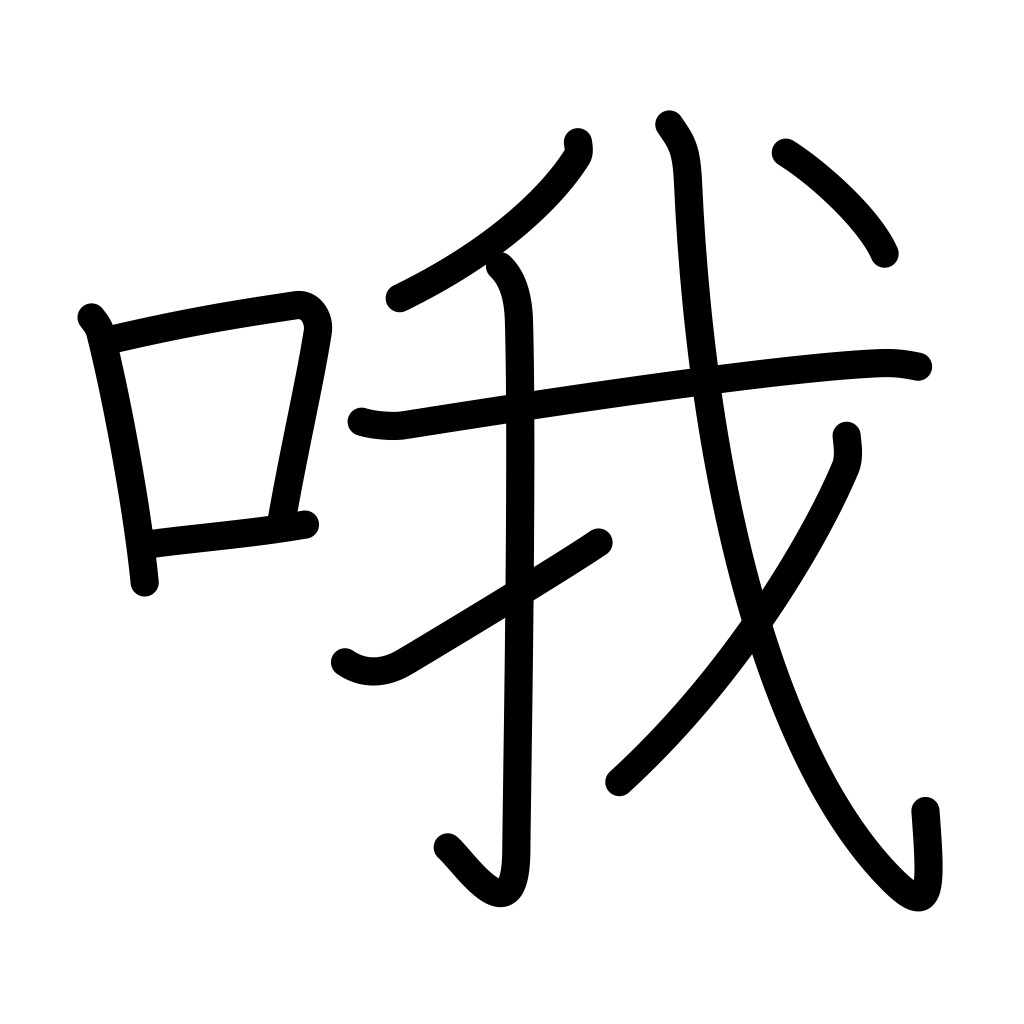
Meaning: sing